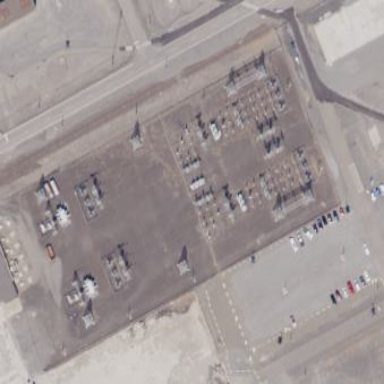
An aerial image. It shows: Power substation.